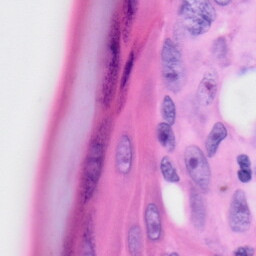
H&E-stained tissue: Skin